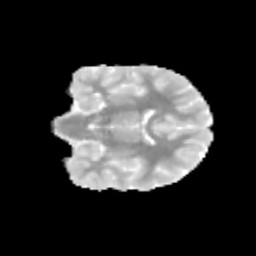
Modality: MD
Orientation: coronal
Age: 9
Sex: male
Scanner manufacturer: siemens
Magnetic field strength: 3 T
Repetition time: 3.8 s
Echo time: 0.07 s